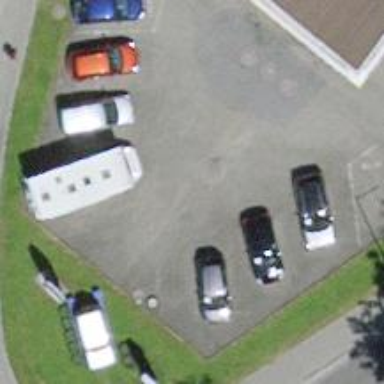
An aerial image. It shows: Parking area.